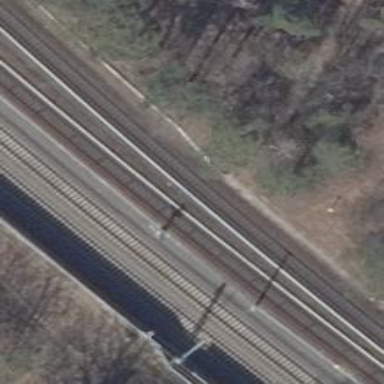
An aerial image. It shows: Railway signal.